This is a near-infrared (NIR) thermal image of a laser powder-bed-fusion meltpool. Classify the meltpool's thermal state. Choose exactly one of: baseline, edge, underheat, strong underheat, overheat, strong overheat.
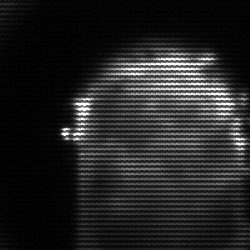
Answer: baseline